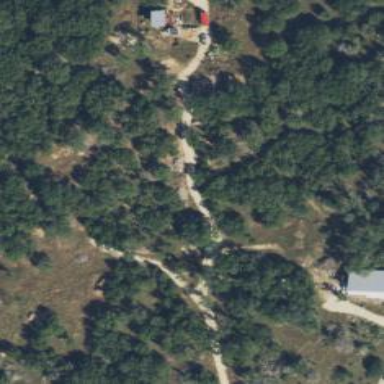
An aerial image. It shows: Driveway leading to service road.